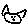
Label: cat